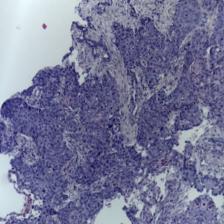
Diagnosis: OSCC